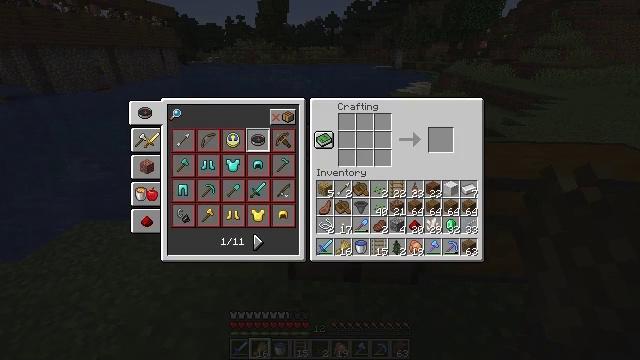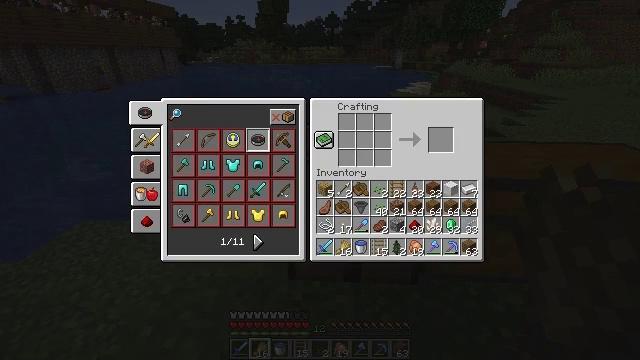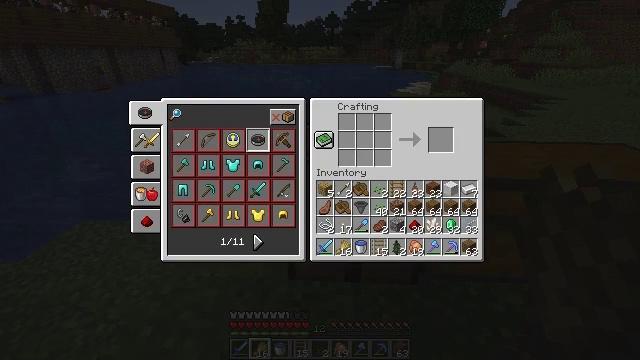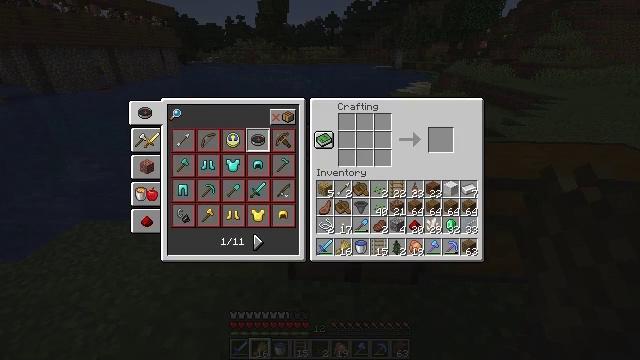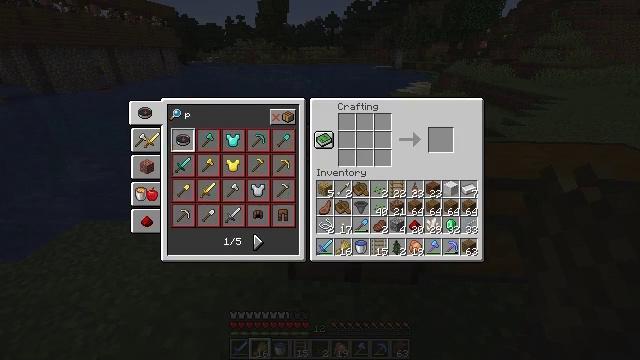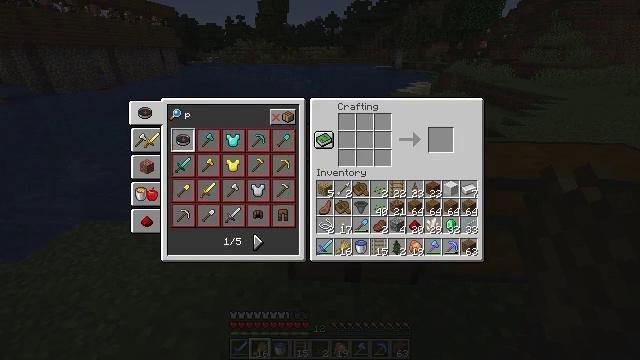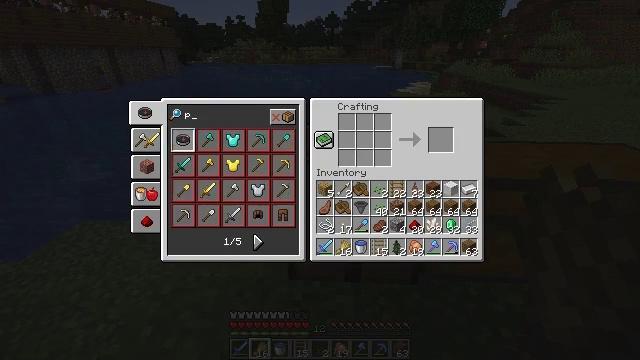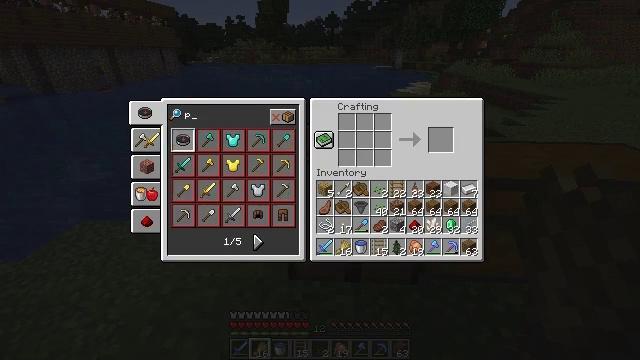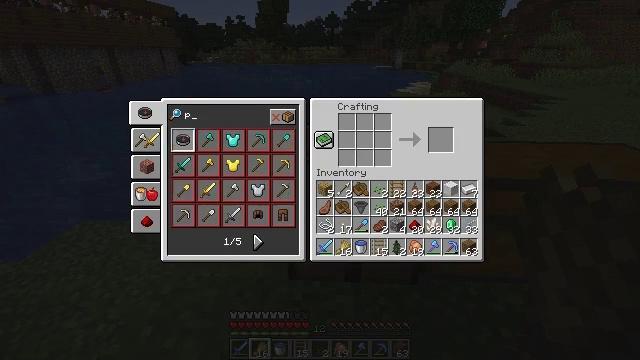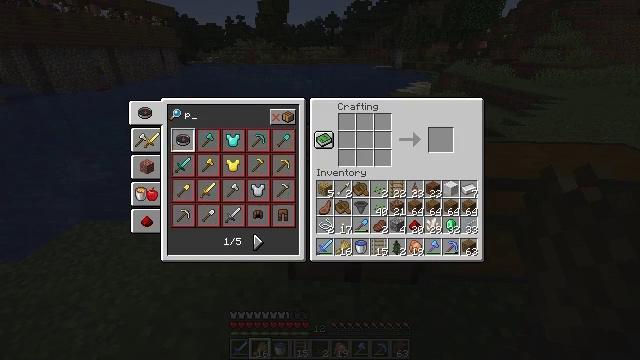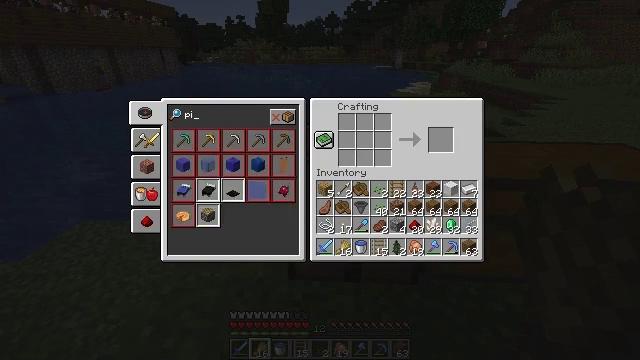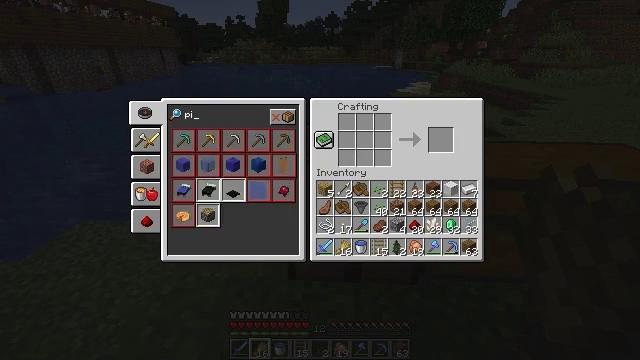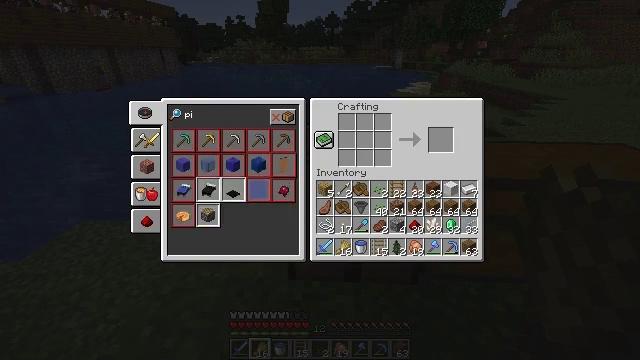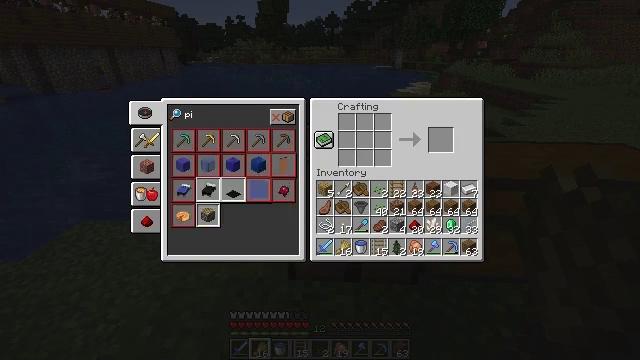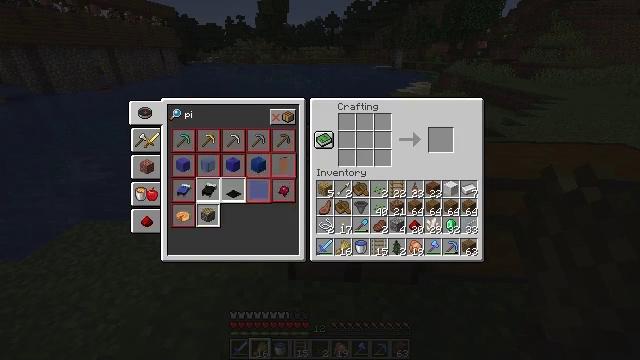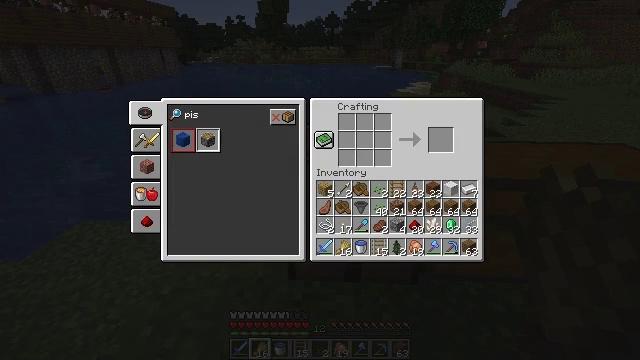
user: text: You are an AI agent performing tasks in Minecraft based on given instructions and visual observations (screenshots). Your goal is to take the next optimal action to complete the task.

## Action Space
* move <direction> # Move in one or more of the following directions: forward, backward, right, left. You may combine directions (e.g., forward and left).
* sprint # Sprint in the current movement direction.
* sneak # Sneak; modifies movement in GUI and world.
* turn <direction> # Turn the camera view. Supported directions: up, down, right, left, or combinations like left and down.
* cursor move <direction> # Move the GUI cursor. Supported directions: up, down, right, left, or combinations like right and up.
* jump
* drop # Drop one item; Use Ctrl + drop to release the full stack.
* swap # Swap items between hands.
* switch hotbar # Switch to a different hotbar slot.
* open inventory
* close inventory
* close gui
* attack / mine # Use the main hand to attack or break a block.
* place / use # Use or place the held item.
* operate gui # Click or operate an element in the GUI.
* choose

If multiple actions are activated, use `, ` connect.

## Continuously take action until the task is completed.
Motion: motion action
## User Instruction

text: Prepare the materials to craft a piston.
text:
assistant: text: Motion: no_op
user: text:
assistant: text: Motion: no_op
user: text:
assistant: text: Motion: no_op
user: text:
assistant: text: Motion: no_op
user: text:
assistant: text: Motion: no_op
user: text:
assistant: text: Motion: no_op
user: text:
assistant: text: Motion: no_op
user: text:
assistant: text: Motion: no_op
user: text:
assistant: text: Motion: no_op
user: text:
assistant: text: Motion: no_op
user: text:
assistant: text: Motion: no_op
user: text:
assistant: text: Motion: no_op
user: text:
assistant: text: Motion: no_op
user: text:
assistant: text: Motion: no_op
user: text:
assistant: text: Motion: move back
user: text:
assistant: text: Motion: move back
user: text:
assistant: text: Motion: no_op
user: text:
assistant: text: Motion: no_op
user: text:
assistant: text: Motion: no_op
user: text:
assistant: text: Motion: no_op
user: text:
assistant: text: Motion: no_op
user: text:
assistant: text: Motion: no_op
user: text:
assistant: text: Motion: no_op
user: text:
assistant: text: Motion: no_op
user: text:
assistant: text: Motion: no_op
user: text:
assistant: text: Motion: no_op
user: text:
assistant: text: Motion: no_op
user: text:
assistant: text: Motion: no_op
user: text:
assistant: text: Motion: cursor move left
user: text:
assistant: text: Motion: no_op